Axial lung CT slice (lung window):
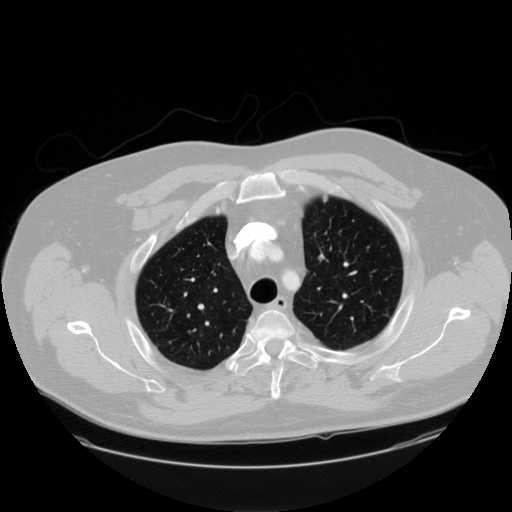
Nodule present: no